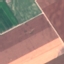
Land use / land cover: AnnualCrop